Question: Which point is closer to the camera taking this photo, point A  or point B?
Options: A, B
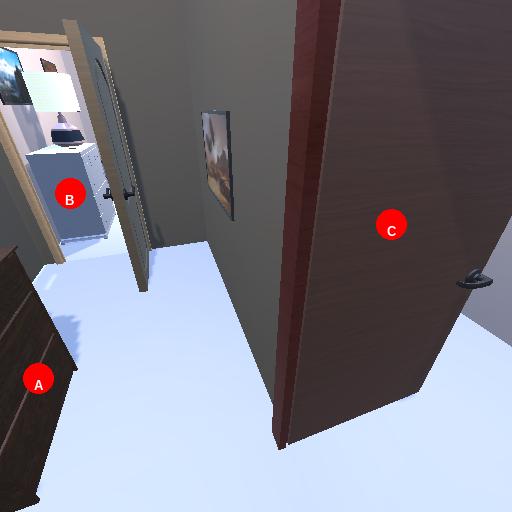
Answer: A